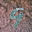
Label: 9